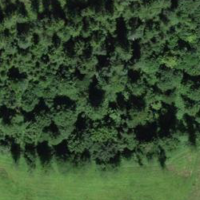
EUNIS habitat code: 44
Species observed at this site:
Cornus sanguinea